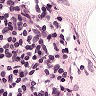
Metastatic tissue present: no